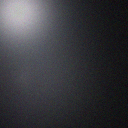
Screen state: off